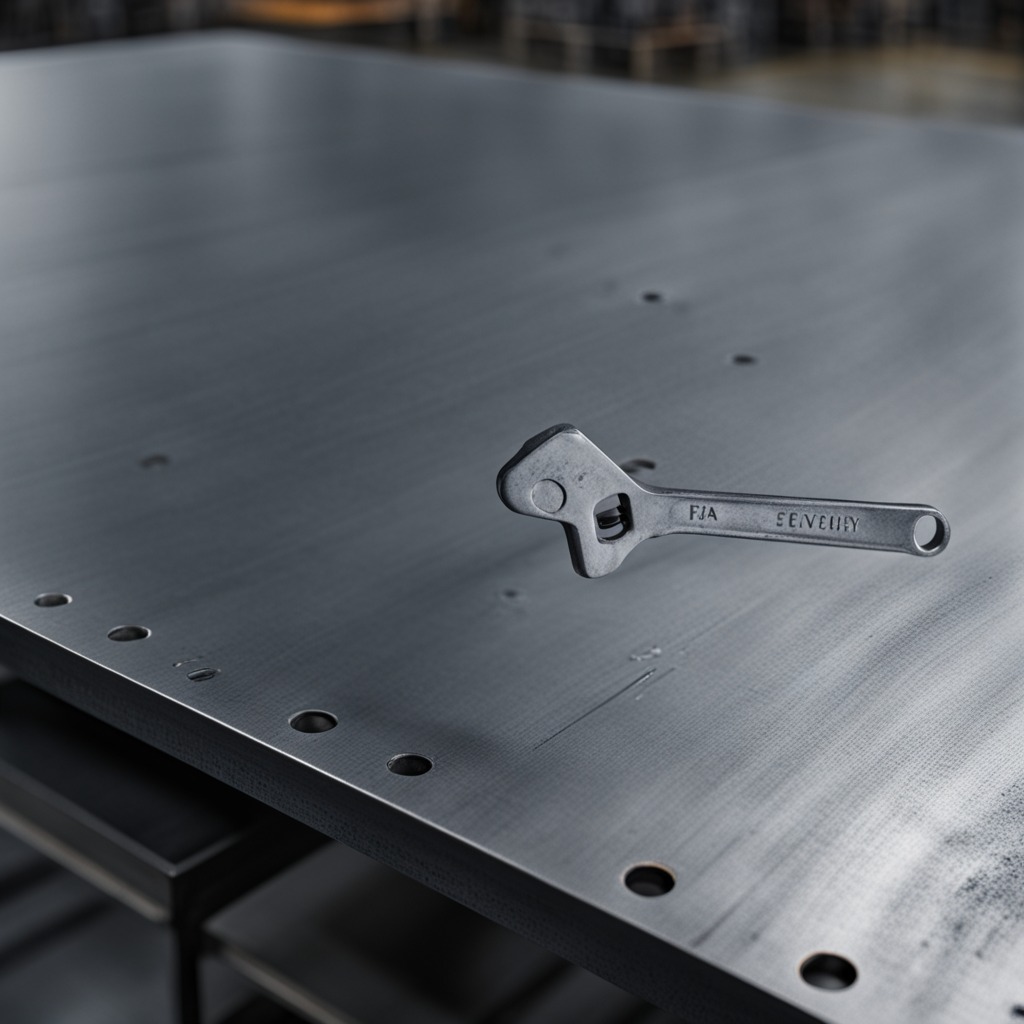
An wrench is lying on the cold steel table in a mining workshop.